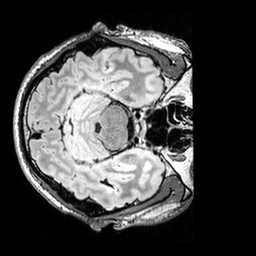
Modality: FLAIR
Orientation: axial
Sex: male
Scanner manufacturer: siemens
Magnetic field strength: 3 T
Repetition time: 5 s
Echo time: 0.395 s